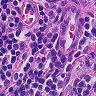
Metastatic tissue present: no